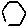
Label: hexagon